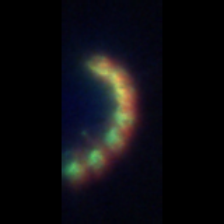
Taxon: Chaetoceros
Group: Diatoms